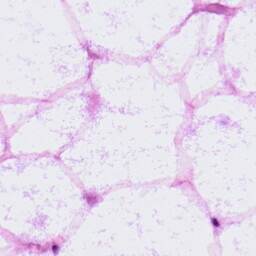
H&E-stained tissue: LymphNode